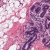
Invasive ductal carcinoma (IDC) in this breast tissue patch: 0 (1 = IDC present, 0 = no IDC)